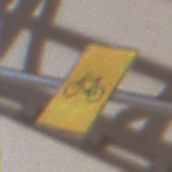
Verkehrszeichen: RadverkehrOhnePfeilsymbol
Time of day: Night
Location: Outdoor (Urban)
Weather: Overcast
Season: Winter
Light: Artificial